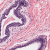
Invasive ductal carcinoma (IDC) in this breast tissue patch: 0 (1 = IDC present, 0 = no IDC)